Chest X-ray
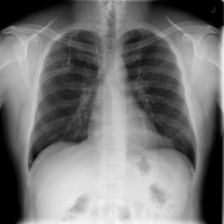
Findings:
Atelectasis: negative
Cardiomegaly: negative
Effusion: negative
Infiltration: negative
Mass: negative
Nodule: negative
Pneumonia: negative
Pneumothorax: negative
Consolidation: negative
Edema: negative
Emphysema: negative
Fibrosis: negative
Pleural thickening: negative
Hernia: negative